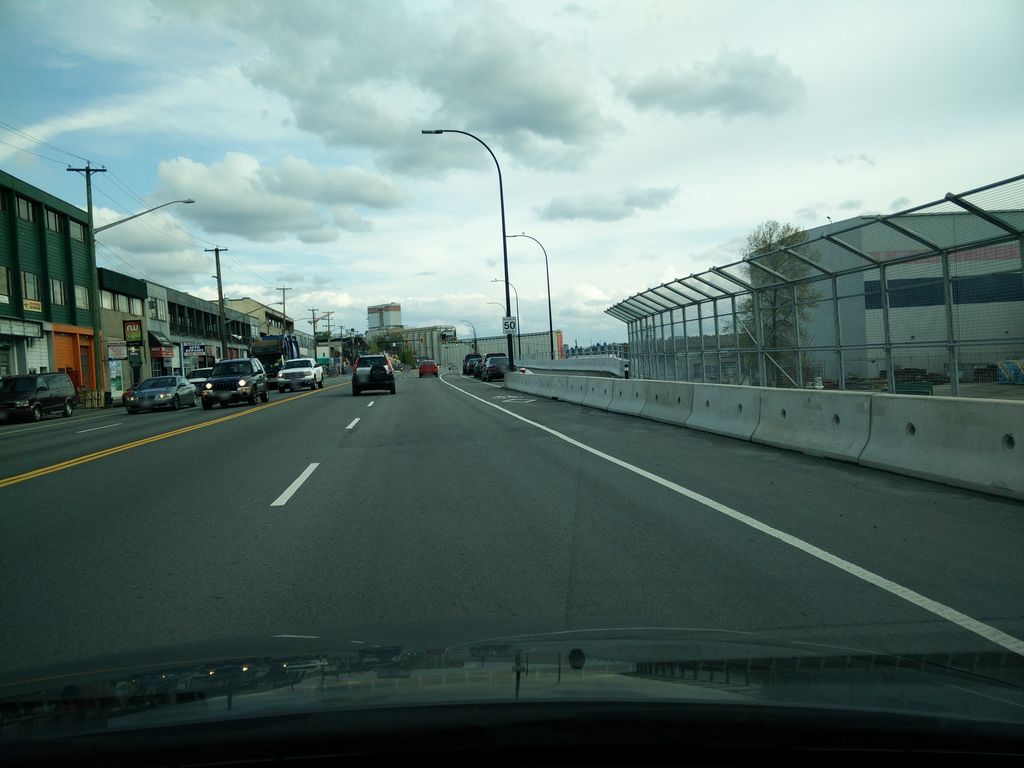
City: vancouver